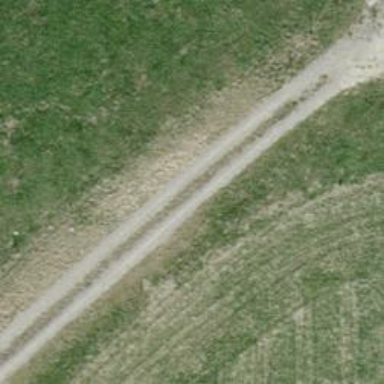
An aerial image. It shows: Track with fine gravel surface. The track type is grade3.